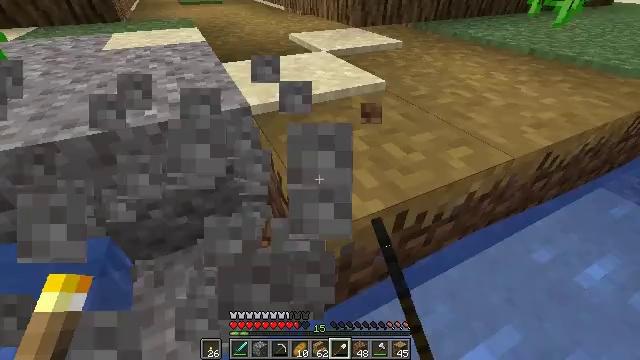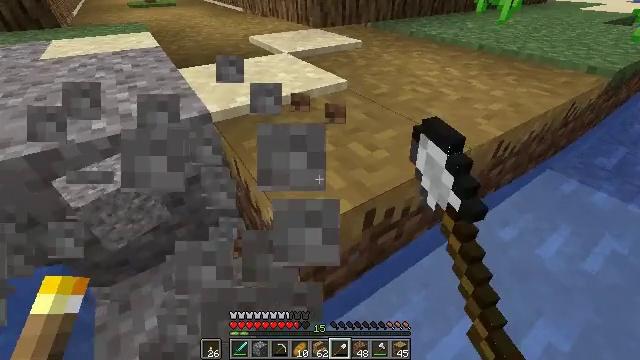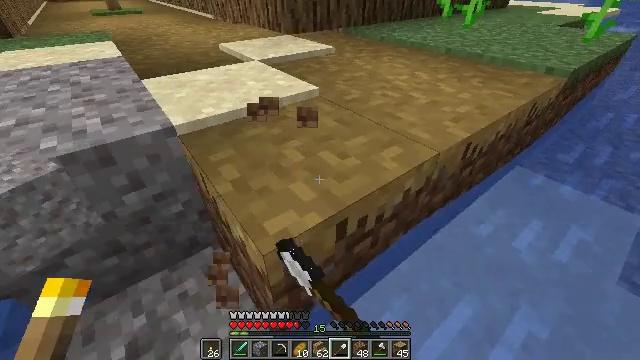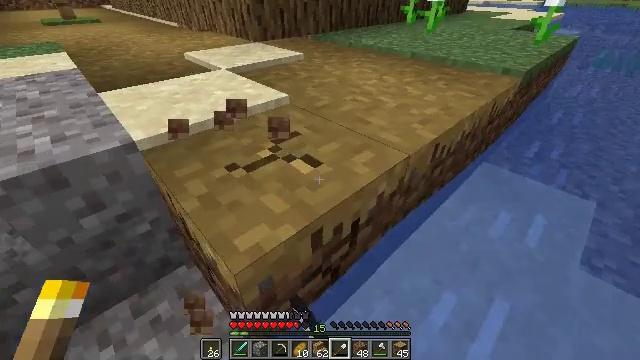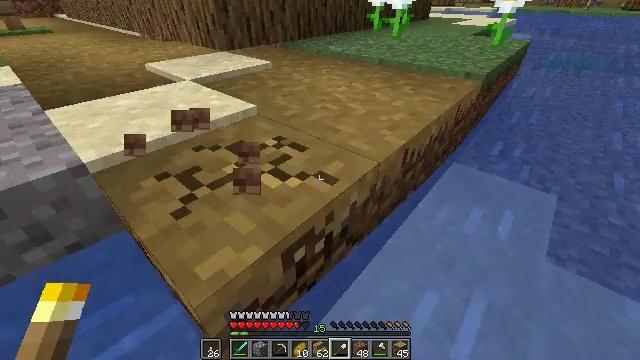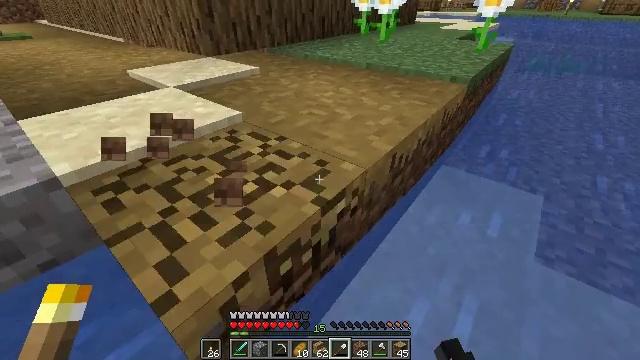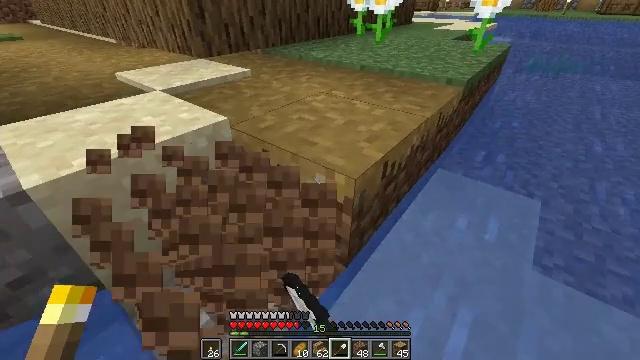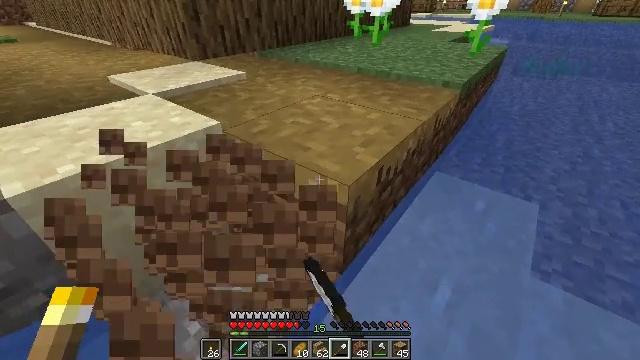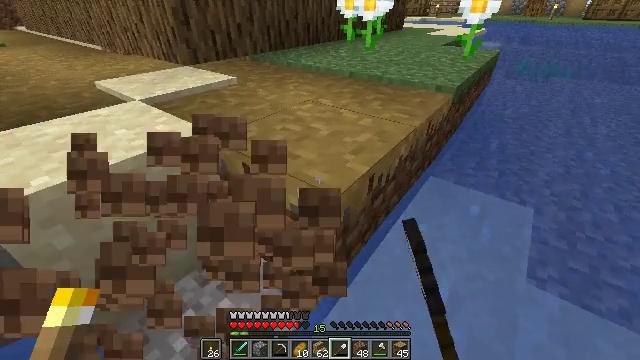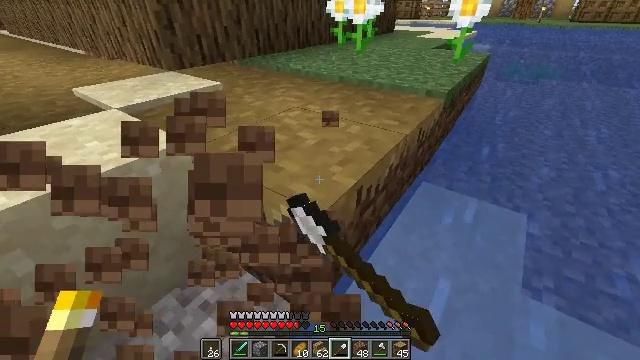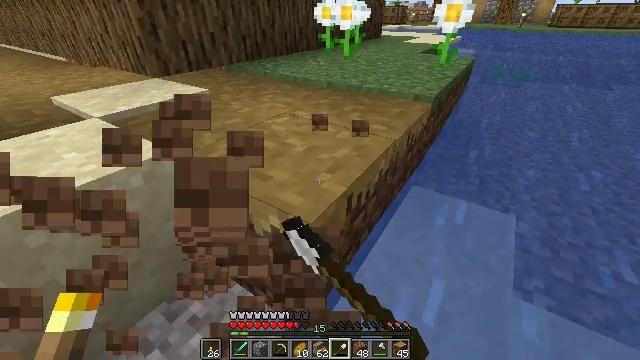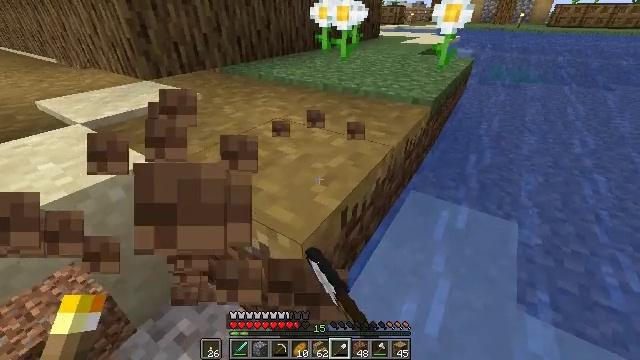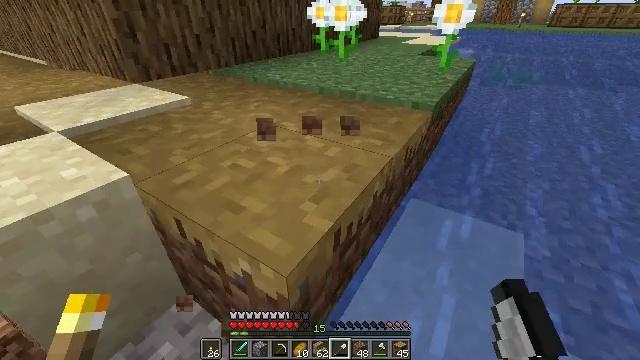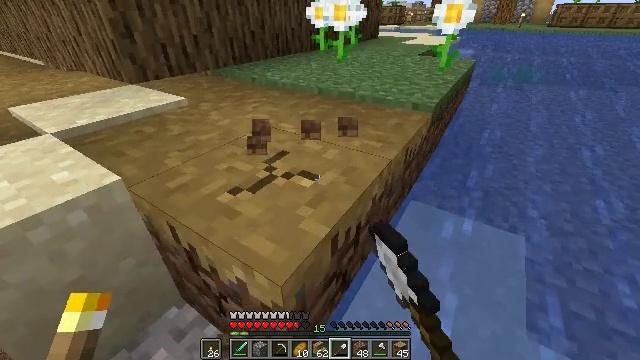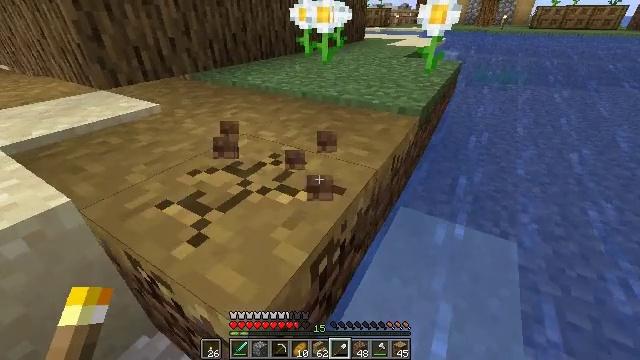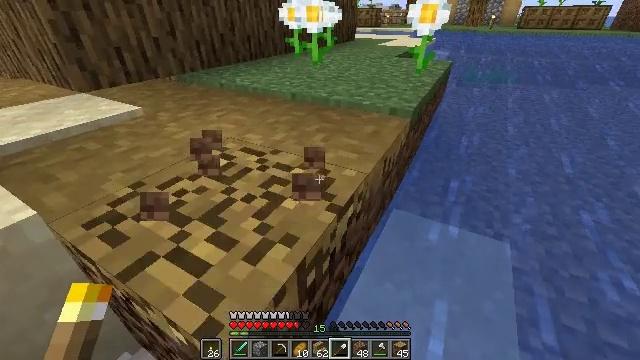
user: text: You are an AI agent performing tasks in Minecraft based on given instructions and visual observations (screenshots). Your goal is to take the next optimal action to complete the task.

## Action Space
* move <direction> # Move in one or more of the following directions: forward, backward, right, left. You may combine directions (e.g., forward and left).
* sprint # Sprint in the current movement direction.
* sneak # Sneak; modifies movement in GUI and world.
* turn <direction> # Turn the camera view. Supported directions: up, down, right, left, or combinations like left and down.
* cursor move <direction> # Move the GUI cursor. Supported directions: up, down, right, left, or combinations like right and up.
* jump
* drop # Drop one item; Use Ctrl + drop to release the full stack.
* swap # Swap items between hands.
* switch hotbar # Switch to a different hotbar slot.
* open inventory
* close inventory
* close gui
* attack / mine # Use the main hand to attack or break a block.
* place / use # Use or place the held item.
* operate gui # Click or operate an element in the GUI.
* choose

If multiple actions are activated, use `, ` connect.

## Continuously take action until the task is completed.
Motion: motion action
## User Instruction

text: Reclaim the grass path segment.
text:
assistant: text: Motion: turn right, attack / mine
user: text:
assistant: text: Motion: turn right, attack / mine
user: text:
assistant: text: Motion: turn right and up, attack / mine
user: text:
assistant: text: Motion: turn right and up, attack / mine
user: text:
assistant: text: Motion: turn right, attack / mine
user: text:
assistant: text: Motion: attack / mine
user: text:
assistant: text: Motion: attack / mine
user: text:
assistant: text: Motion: attack / mine
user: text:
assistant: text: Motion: move forward, turn right, attack / mine
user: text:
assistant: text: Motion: move forward, turn right, attack / mine
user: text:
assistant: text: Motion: move forward, attack / mine
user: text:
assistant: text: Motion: attack / mine
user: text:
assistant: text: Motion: attack / mine
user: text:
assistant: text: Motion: turn right, attack / mine
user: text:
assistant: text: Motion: turn right, attack / mine
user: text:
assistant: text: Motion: attack / mine
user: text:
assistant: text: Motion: attack / mine
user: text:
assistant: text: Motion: turn right, attack / mine
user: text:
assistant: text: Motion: move forward, turn right, attack / mine
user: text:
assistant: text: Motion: move forward, turn right, attack / mine
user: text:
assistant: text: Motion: move forward, turn right, attack / mine
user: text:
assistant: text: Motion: move forward, turn right, attack / mine
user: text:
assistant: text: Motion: turn right, attack / mine
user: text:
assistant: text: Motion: attack / mine
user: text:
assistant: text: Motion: attack / mine
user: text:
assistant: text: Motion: attack / mine
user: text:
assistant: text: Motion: move forward, attack / mine
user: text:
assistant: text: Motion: move forward, attack / mine
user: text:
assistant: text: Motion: move forward, attack / mine
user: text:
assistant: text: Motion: move forward, attack / mine